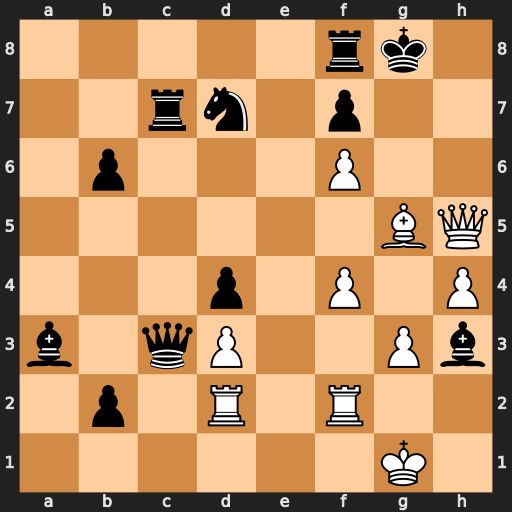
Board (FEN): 5rk1/2rn1p2/1p3P2/6BQ/3p1P1P/b1qP2Pb/1p1R1R2/6K1
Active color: w
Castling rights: -
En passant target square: -
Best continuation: Qh6 b1=Q+ Kh2 Nxf6 Bxf6